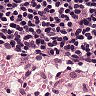
Metastatic tissue present: no